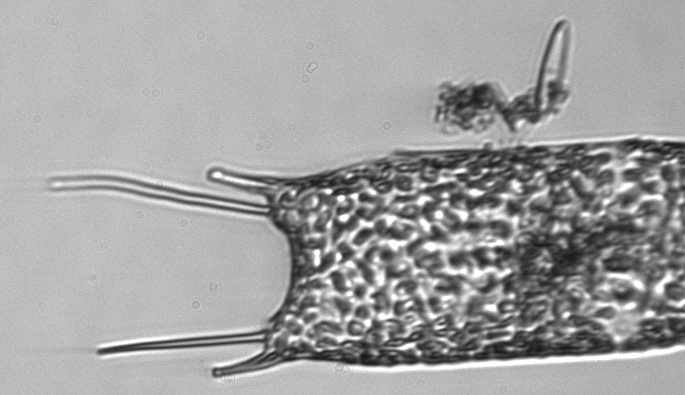
Label: Odontella